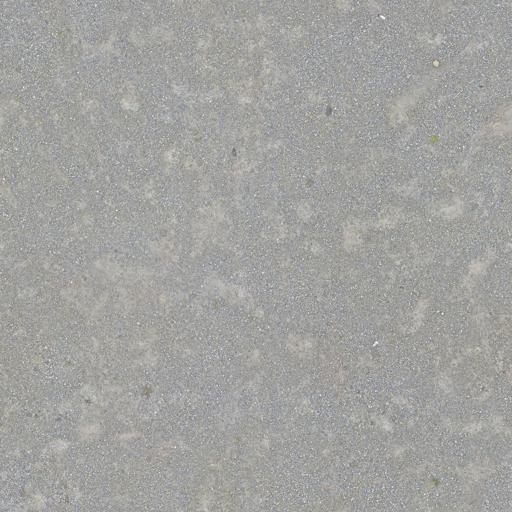
Tags: dirt dirty gravel grey ground pebbles